Question: I want to set the height for the Games menu like all the other menus, but it is not working. What is wrong?
This is my code:
'''
<ul class="menu">
<li class="item-474 current active"><a href="/">News</a></li>
<li class="item-482 deeper parent">
<span class="separator">Applications</span>
<ul>
<li class="item-483"><a href="games.html">Games</a></li>
</ul>
</li>
<li class="item-484"><span class="separator">Appearence</span></li>
</ul>
'''
'''
#left-menu ul.menu {
display: block;
list-style-type: none;
margin-left: -40px;
}
#left-menu ul.menu li {
display: block;
text-align: center;
background: url("img/menu1.png");
width: 208px;
height: 31px;
text-align: center;
list-style-type: none;
padding: 0px;
margin: 0px;
}
#left-menu ul.menu li ul li {
display: block;
text-align: center;
background: url("img/menu2.png");
width: 208px;
height: 31px;
text-align: center;
list-style-type: none;
}
'''
This is the result:

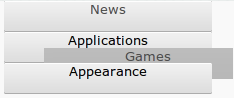
Answer: Problem is that li's have fixed height. So when you add second level list there is no space for them.
Change height to min-height and everything will works.
Example: <URL>